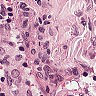
Metastatic tissue present: no